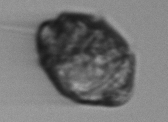
Label: Margalefidinium